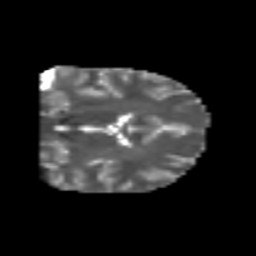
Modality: T2w
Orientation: coronal
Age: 25
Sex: male
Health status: healthy